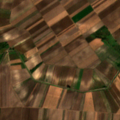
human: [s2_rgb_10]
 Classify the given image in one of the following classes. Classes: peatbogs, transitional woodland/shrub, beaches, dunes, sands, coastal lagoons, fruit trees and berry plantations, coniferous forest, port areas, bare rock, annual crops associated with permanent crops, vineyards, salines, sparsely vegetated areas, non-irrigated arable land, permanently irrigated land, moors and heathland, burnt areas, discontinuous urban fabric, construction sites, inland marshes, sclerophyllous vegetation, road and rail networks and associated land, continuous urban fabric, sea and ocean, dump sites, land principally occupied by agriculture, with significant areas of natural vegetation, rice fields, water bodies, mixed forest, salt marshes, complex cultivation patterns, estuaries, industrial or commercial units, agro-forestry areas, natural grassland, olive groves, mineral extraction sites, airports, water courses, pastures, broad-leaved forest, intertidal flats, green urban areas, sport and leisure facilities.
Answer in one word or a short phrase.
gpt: non-irrigated arable land, land principally occupied by agriculture, with significant areas of natural vegetation